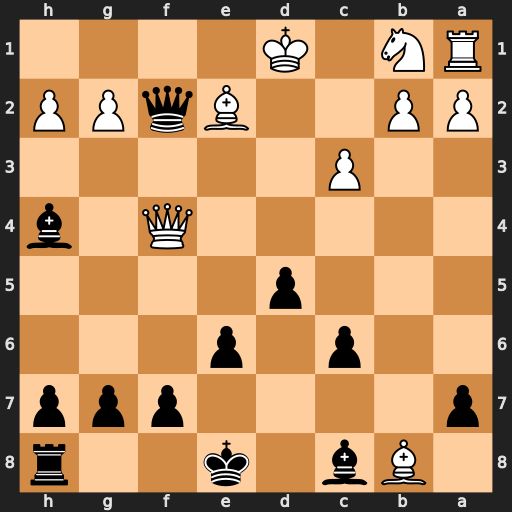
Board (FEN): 1Bb1k2r/p4ppp/2p1p3/3p4/5Q1b/2P5/PP2BqPP/RN1K4
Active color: b
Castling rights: k
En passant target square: -
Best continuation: Qe1+ Kc2 Qxe2+